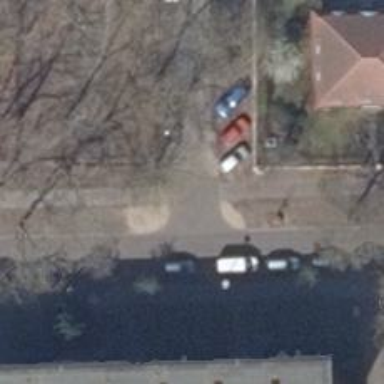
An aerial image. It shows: Unmarked crossing on the road.